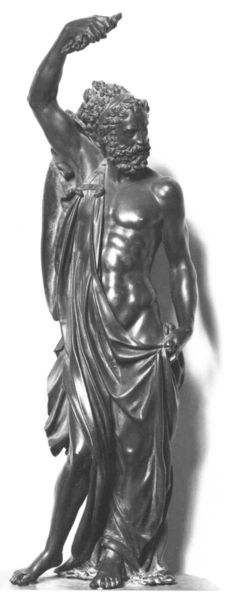
Titel: Jupiter
Künstler: Benvenuto Cellini
Institution: Florenz, Bargello
Schlagwörter: gott, hand, mann, nackt, umhang, brust, schwarz, weiss, tuch, bart, trinken, arm, falten, stein, vollbart, portrait, figur, gewand, haare, mantel, stoff, locken, skulptur, statue, bein, muskeln, glanz, robe, glänzend, metall, bauch, bildhauerei, bronze, faltenwurf, kontrapost, oberkörper, muskulös, antike, philosoph, fuss, blitz, zeus, bacchus, erhoben, griechenland, gottheit, spielbein, standbein, apollo, standbild, bronzeguss, bronzeplastik, erhobene hand, keil, bauchmuskeln, neptun, raffen, sixpack, trainiert, donnerkeil, durchtrainiert, speilbein, bronhze, jubiter, fahlen